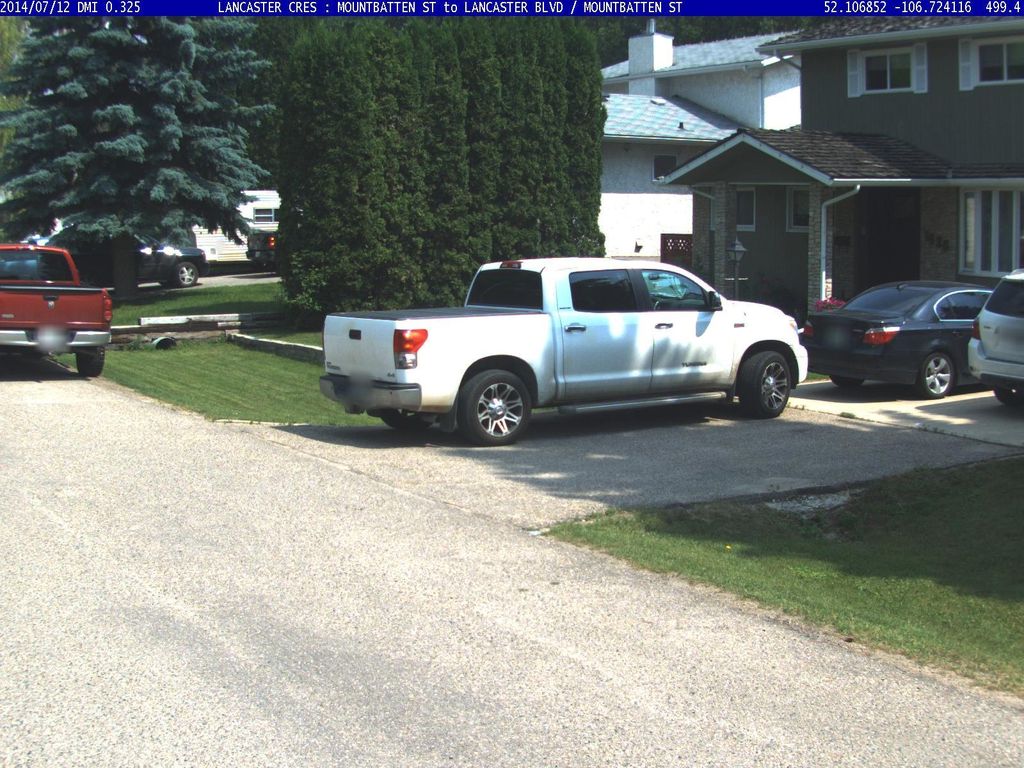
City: saskatoon